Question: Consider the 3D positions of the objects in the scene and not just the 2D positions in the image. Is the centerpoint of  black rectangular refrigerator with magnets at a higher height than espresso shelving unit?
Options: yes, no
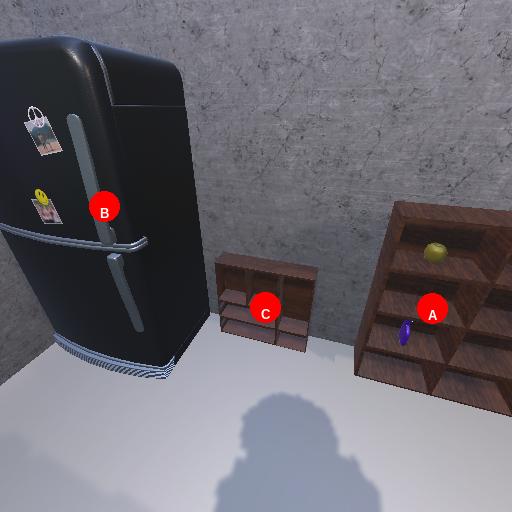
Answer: yes